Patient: sex M, age 62
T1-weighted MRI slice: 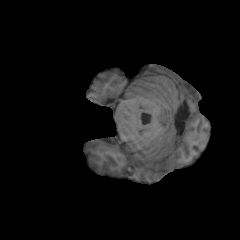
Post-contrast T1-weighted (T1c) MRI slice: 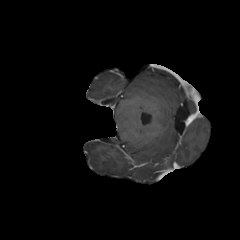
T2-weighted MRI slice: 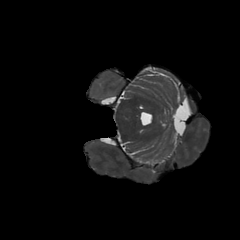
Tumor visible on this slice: no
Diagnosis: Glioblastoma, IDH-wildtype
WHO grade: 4